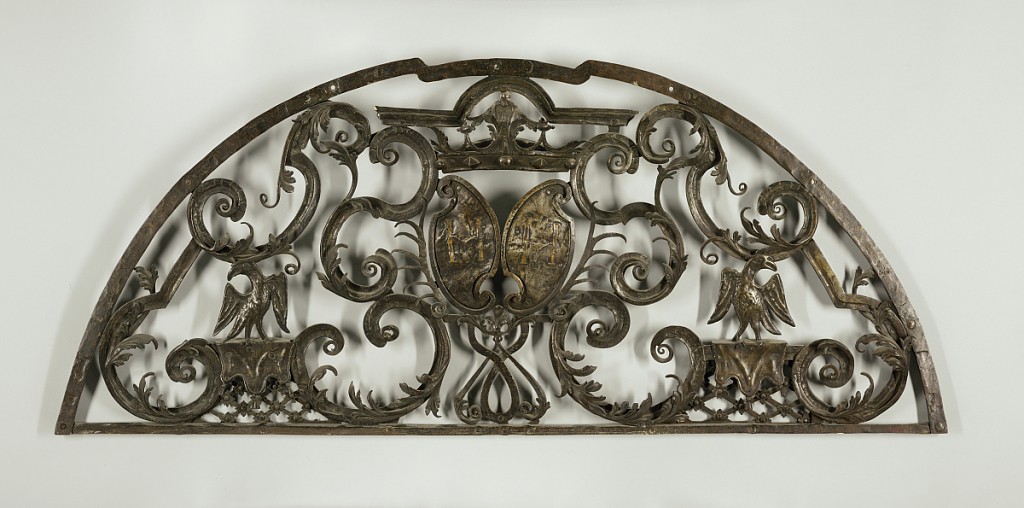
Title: Overdoor
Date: early 18th century
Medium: Partially tinned and partially gilt wrought iron
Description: Hemispherical open ironwork in c-shapes and s-curves with vegetal forms. To left and right, birds stand on a platform with a tasseled cloth hung over latticework punctuated with flowers. At the center, two cartouche, each with the initial H.